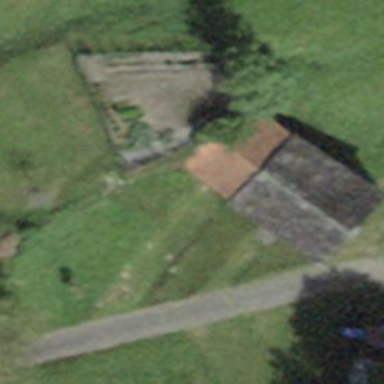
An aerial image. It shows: Hut.